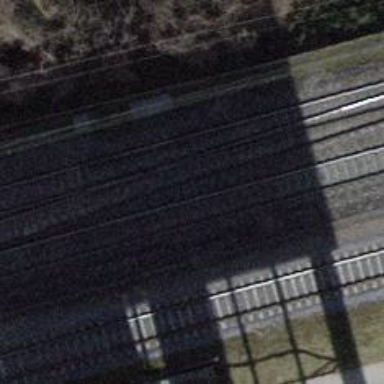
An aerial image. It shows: Railway siding with one electrified track and contact line.